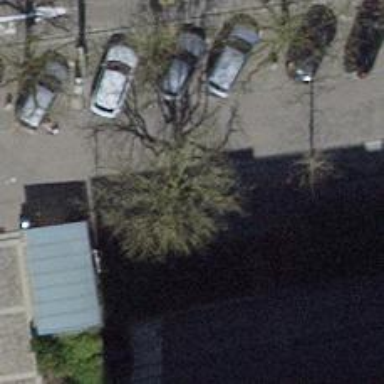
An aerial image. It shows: Avenue lined with trees.